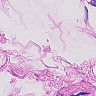
Metastatic tissue present: no